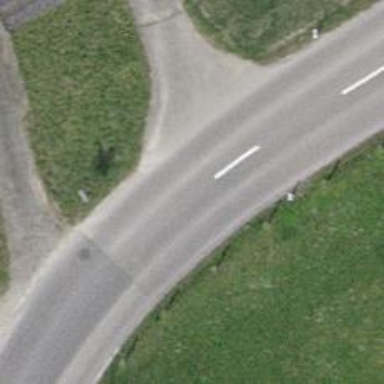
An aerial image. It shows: Tertiary road with asphalt surface.